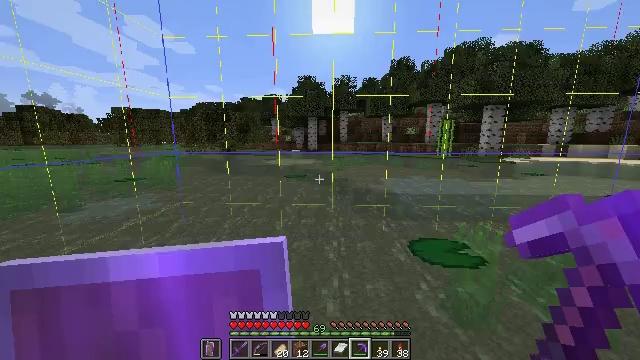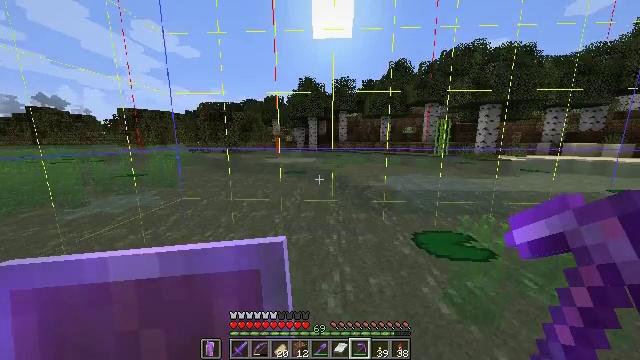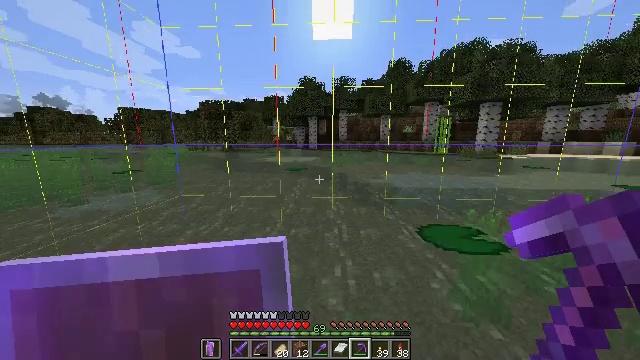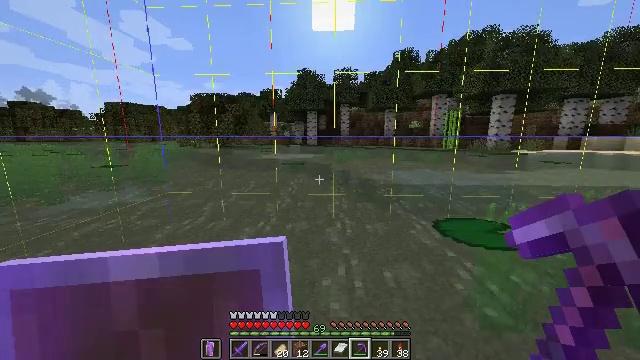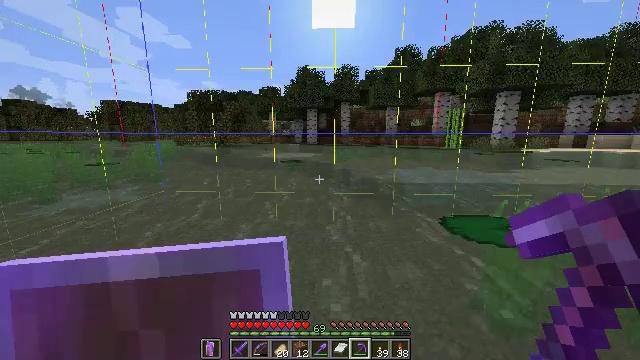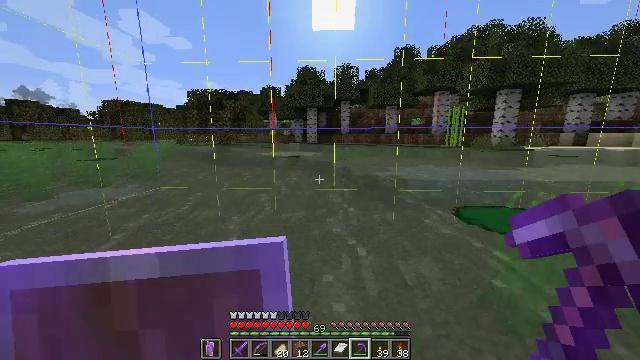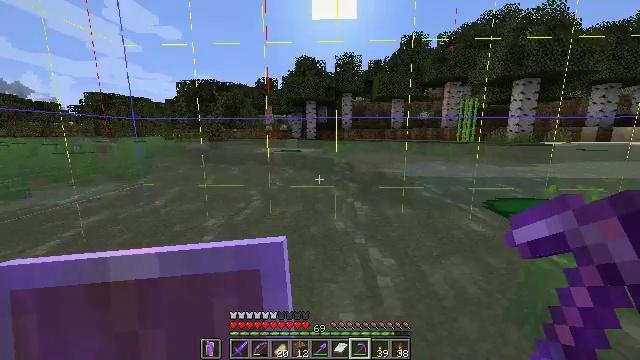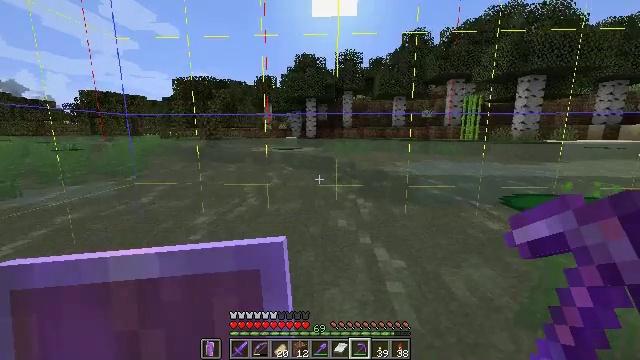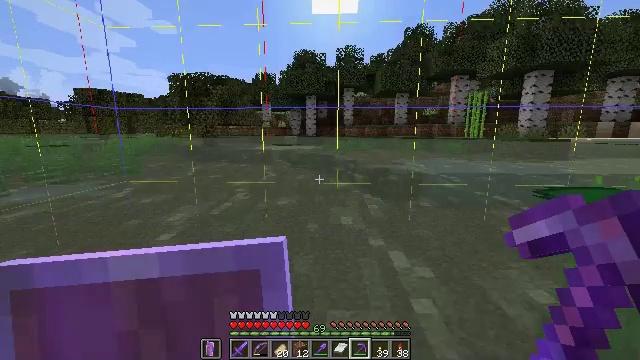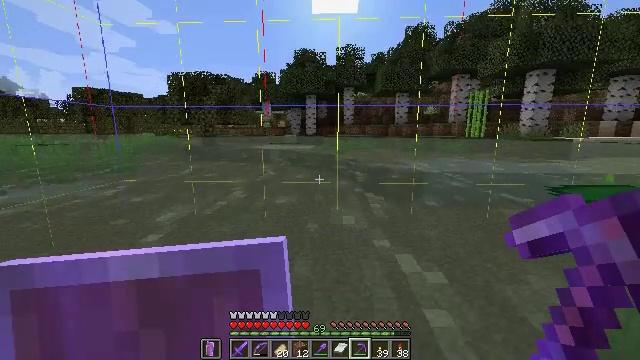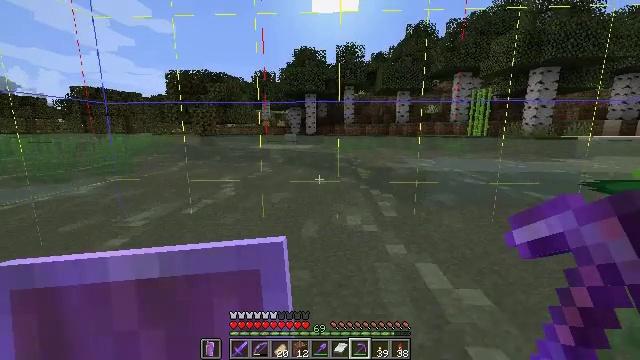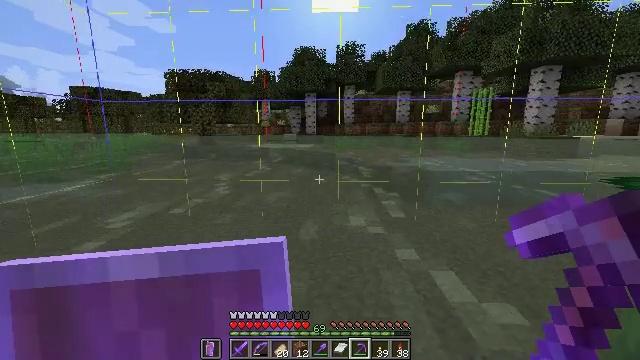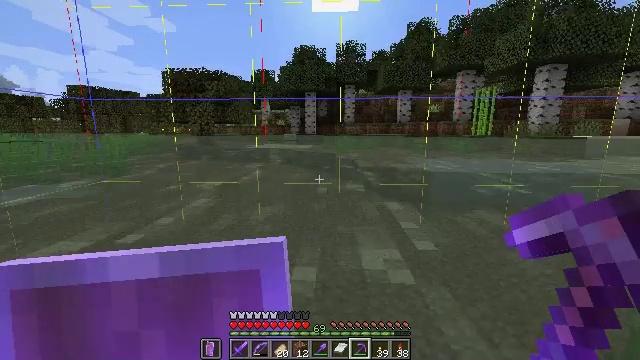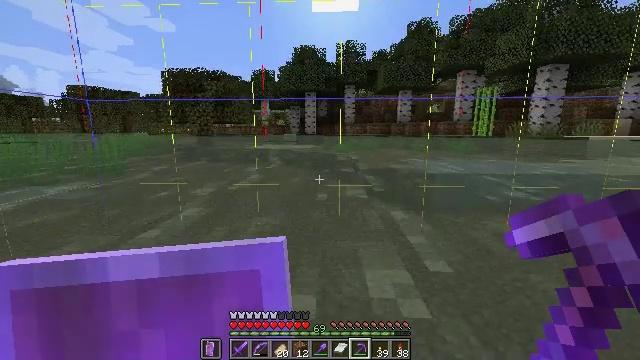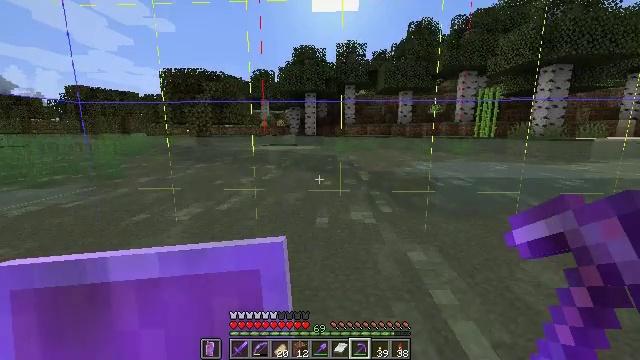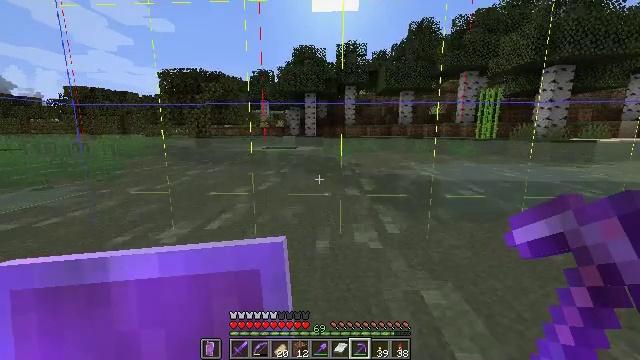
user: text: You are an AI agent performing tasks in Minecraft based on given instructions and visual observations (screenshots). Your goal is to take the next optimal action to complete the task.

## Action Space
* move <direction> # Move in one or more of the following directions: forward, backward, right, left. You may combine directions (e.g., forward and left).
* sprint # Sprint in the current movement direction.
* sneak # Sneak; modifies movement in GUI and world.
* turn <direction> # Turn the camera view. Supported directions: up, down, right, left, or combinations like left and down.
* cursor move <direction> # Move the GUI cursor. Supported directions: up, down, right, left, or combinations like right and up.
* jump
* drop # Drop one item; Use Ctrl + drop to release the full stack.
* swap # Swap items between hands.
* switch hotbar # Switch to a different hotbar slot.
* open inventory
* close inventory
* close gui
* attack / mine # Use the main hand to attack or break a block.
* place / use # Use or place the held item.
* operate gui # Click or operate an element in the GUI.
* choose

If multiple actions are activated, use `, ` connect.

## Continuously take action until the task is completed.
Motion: motion action
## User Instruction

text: craft item air
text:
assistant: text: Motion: move forward, sprint, jump
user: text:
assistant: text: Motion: move forward, sprint
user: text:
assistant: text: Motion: move forward, sprint
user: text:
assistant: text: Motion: move forward, sprint
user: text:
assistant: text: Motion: move forward, sprint
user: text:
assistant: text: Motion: move forward, sprint
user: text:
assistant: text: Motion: move forward, sprint
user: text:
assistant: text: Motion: move forward, sprint
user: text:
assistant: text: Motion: move forward, sprint
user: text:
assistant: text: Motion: move forward, sprint
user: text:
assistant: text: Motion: move forward, sprint, jump
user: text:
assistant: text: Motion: move forward, sprint, jump
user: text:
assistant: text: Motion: move forward, sprint, jump
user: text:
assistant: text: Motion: move forward, sprint, jump
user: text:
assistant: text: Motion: move forward, sprint
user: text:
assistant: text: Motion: move forward, sprint
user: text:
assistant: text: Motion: move forward, sprint
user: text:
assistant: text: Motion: move forward, sprint
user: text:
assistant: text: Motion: move forward, sprint
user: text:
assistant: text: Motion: move forward, sprint
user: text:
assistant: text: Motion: move forward, sprint
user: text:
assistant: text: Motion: move forward, sprint
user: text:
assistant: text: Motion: move forward, sprint
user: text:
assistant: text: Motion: move forward, sprint
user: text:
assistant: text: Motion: move forward, sprint
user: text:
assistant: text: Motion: move forward, sprint
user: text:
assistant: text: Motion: move forward, sprint
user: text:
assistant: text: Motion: move forward, sprint, jump
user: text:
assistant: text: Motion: move forward, sprint, jump
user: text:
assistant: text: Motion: move forward, sprint, jump